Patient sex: M
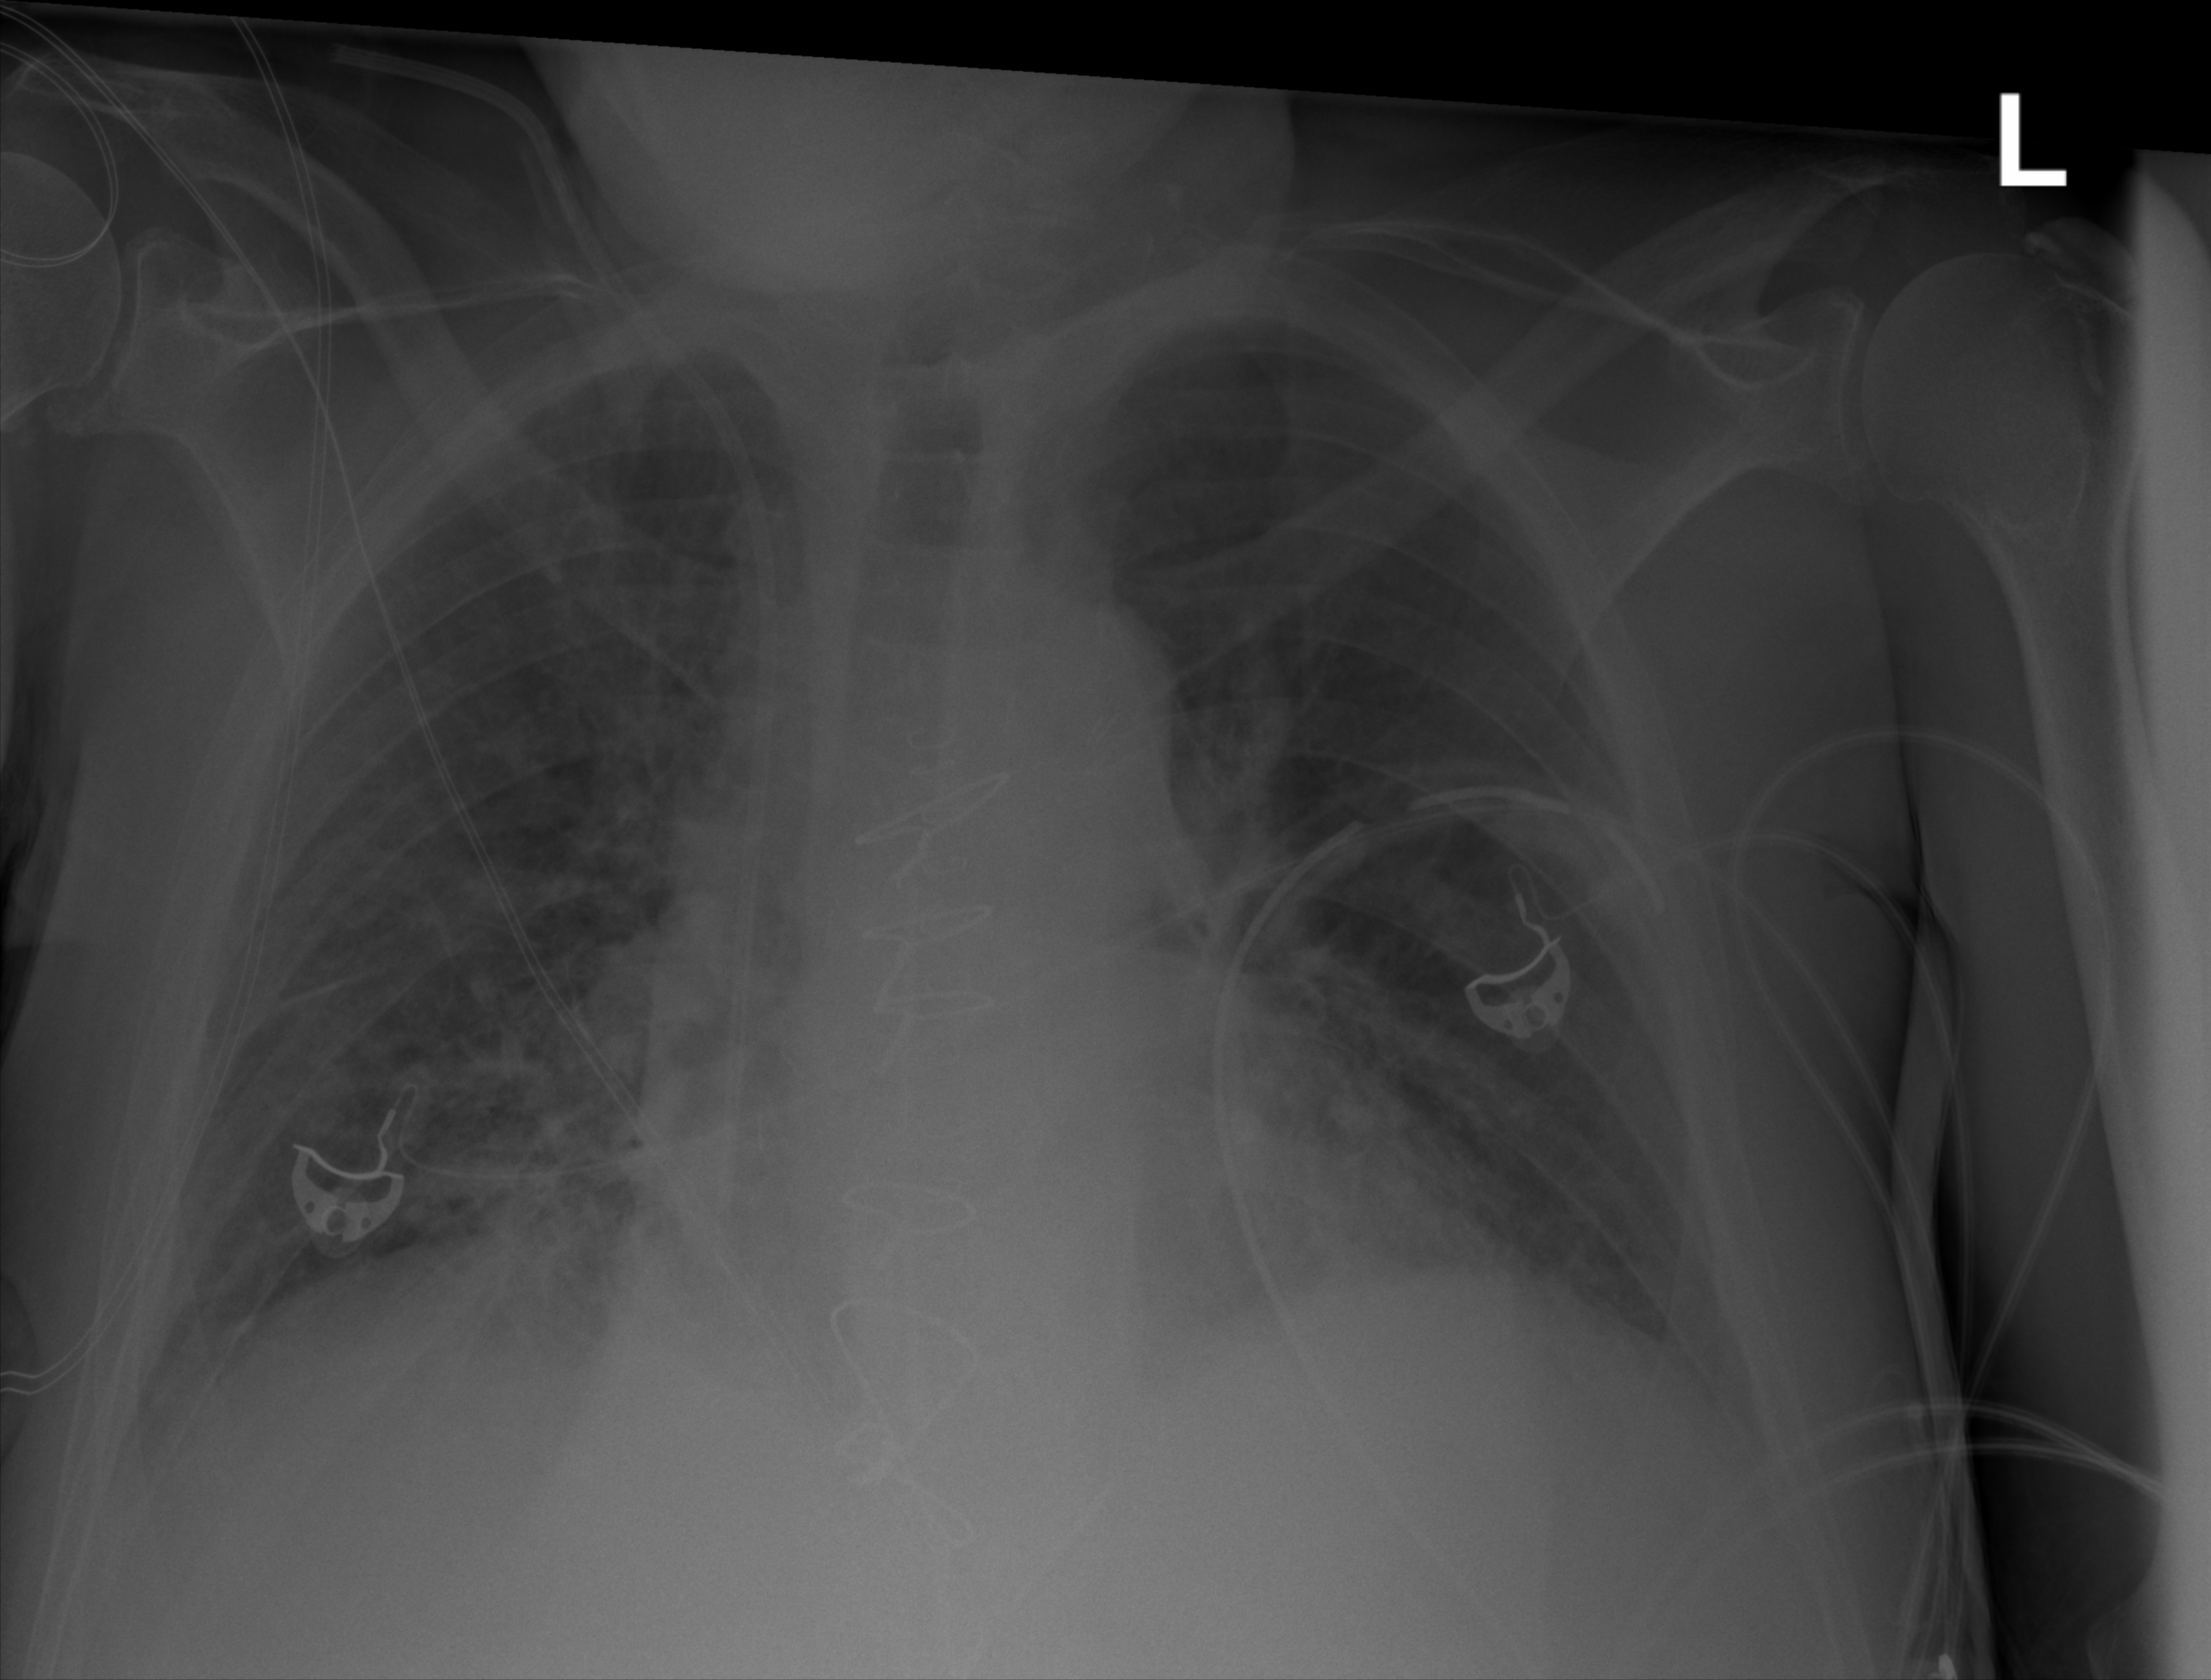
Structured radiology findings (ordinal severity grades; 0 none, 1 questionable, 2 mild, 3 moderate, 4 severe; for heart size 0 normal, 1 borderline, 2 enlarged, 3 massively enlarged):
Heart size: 2
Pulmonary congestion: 2
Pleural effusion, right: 1
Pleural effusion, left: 0
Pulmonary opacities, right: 3
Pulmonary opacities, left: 1
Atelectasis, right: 2
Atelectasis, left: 0